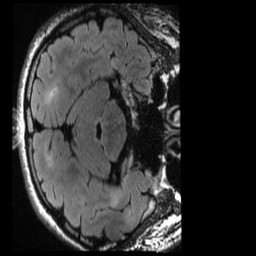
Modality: T1w
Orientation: axial
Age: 22
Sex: male